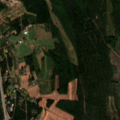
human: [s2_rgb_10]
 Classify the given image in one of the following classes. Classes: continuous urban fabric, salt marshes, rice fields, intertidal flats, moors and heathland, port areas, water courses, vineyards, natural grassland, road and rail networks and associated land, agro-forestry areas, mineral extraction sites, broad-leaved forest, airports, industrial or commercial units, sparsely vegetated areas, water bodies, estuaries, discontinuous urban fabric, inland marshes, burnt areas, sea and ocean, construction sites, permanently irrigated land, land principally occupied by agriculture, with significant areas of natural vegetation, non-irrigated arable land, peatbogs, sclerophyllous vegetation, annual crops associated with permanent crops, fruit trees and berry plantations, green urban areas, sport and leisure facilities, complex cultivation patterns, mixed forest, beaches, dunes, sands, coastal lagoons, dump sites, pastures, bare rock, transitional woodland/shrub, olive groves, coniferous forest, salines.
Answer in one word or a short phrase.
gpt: discontinuous urban fabric, land principally occupied by agriculture, with significant areas of natural vegetation, coniferous forest, mixed forest